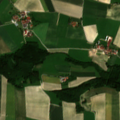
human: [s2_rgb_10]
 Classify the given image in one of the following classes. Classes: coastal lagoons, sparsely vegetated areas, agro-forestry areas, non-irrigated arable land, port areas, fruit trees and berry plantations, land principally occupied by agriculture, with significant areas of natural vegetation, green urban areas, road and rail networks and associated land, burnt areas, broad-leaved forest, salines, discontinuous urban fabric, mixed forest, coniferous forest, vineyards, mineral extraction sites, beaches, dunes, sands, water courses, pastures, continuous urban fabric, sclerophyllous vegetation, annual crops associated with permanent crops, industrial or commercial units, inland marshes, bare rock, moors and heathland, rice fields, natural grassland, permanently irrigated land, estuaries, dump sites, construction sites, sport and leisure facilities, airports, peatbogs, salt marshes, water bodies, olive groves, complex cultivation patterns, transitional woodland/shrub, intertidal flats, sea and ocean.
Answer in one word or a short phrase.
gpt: non-irrigated arable land, complex cultivation patterns, coniferous forest